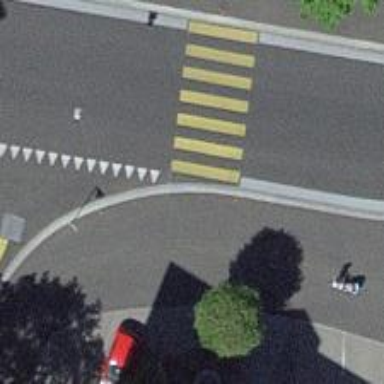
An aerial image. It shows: Kerb barrier.